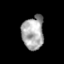
Tissue: skin
Cell type: Epithelial cells
Senescence score: 0.2656
Nuclear area (px): 714
Mean DAPI intensity: 167.994